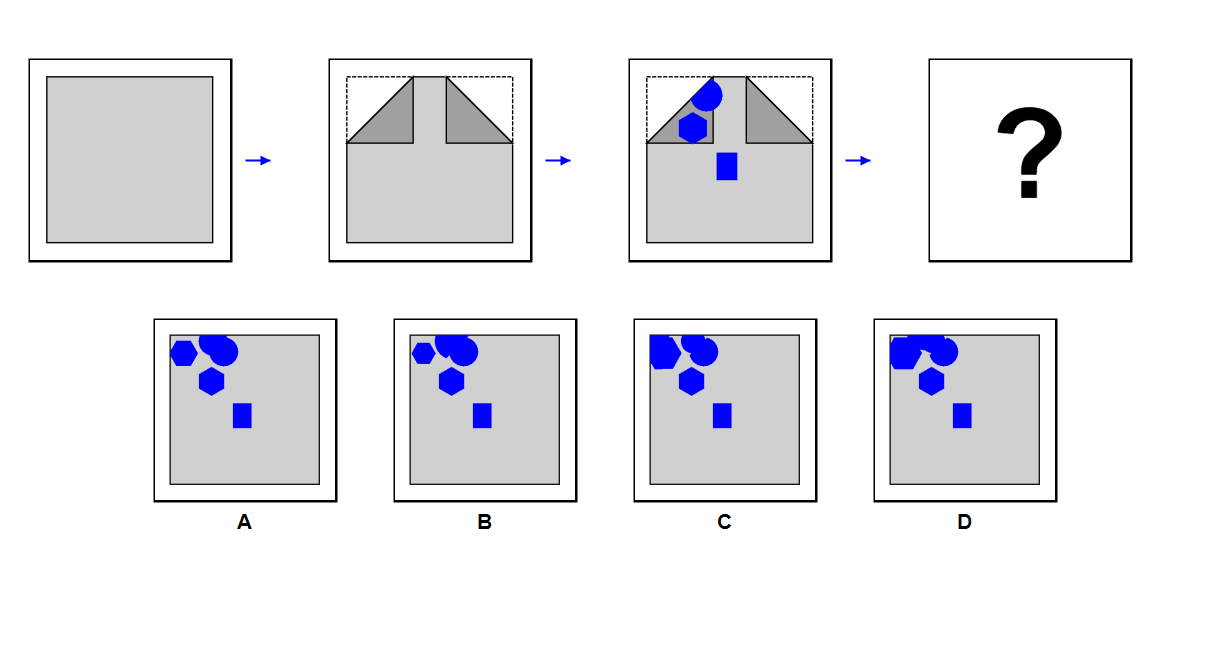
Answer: A